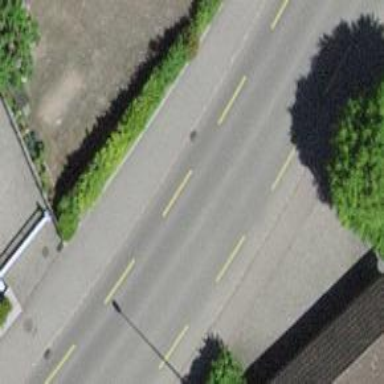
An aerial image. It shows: Secondary road with lanes for cycling on both sides.